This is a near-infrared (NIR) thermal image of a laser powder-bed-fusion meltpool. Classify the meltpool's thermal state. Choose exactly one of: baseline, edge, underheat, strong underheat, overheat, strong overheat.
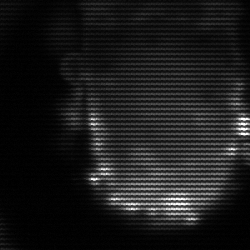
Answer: baseline